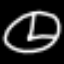
Label: clock